Interaction volume radius: 10 \u00c5
Interaction volume height: 10 \u00c5
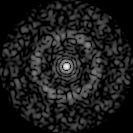
Disorder parameter: 0.8511